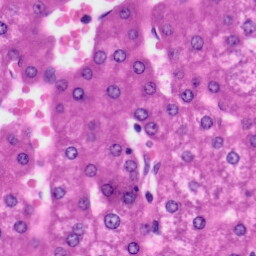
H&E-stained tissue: Liver